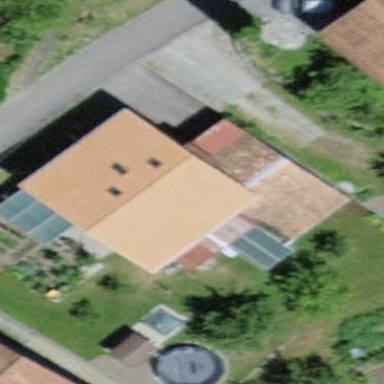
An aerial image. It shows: Farm building.